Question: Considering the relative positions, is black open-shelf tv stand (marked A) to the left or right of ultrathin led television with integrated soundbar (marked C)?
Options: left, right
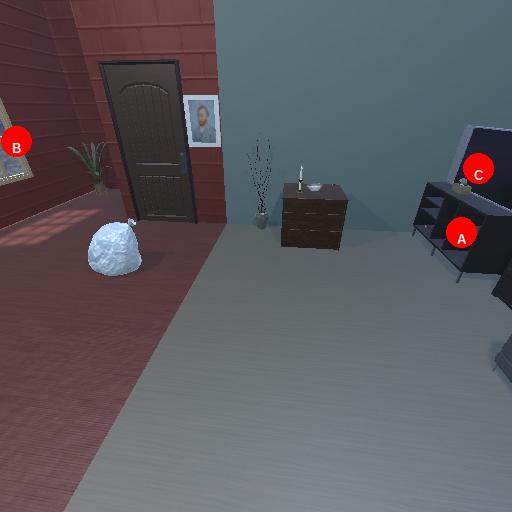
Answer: left